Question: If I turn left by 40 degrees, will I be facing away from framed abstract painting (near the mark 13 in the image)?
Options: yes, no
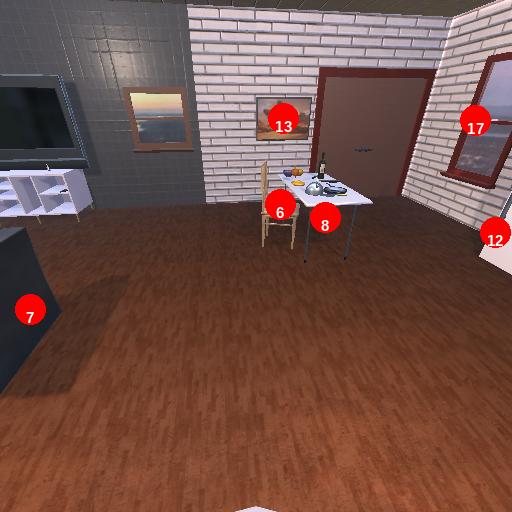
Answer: yes